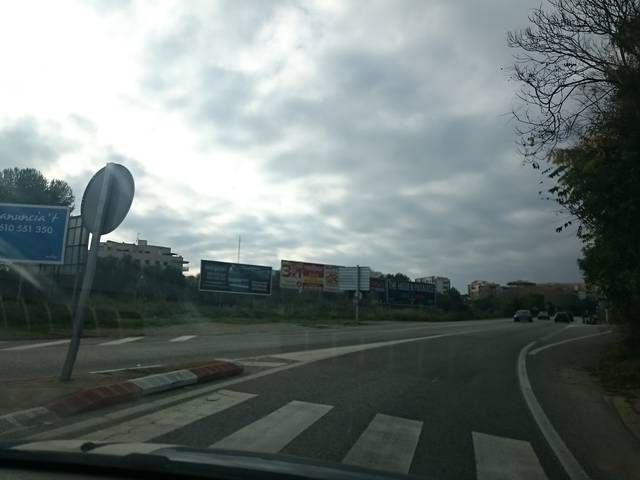
Region: Spain
Coordinates: 41.239, 1.822